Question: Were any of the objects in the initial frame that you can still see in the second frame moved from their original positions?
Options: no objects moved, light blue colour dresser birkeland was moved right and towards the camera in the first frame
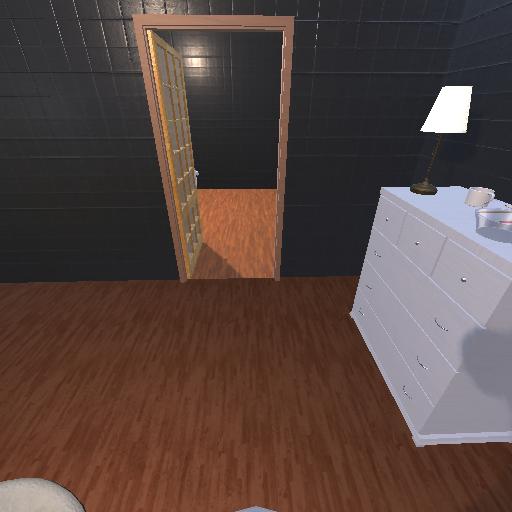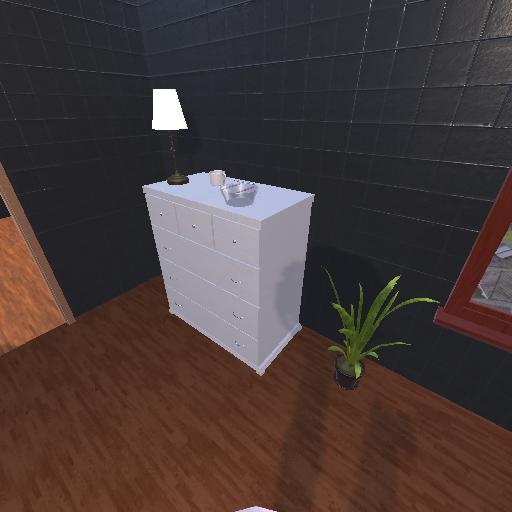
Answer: no objects moved